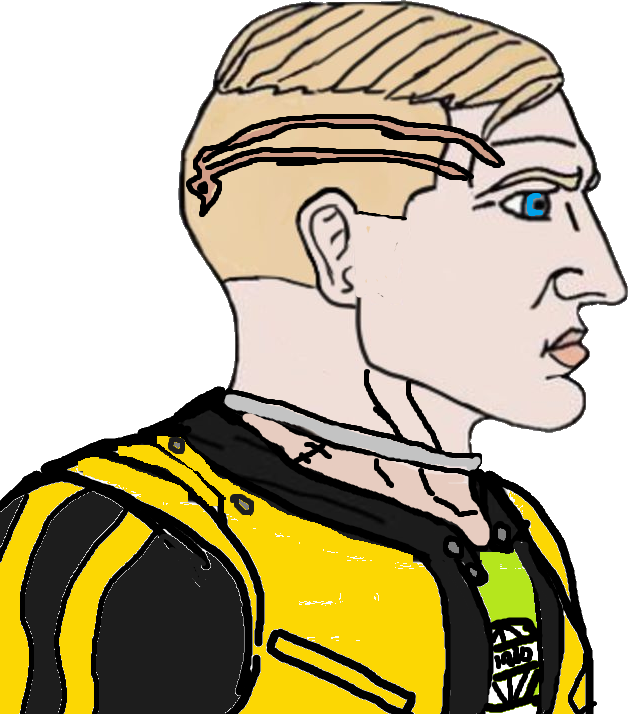
Label: 4_Yes_Chad